Question: i want to create twitter app for auto posts from my website (update tweets from website to twitter),
when i try to create app, the and are created but for it asks to add phone number,
so i try to add phone number into my profile settings but getting the following
,
i cant complete my authentication section because of this error.
anyone know any solution for this.
Thanks in advance.
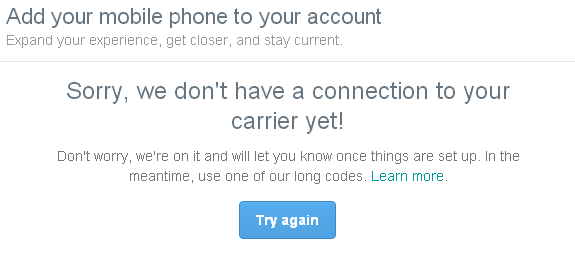
Answer: We are sorry about the inconvenience. If you are unfortunately unable to meet the mobile phone requirements from your country, please use this link to request more permissions for your application: <URL>, and use the option "I have an API policy question not covered by these points". The Platform Operations team at Twitter will help you in the process.
We are aware of the current difficulties in some countries and actively working on improving the app registration and update flow. Thanks for your patience.